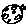
Label: moon